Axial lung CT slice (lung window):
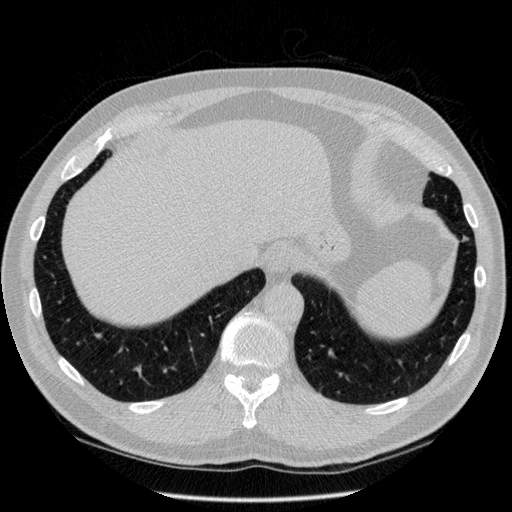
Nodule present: no